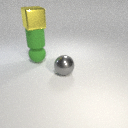
large yellow metal cube above large green rubber cylinder